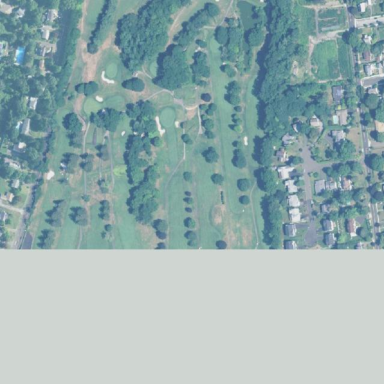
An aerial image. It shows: Golf course.